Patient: sex F, age 64
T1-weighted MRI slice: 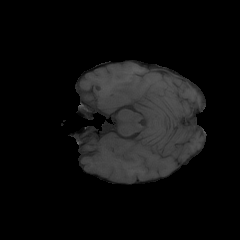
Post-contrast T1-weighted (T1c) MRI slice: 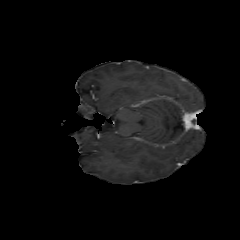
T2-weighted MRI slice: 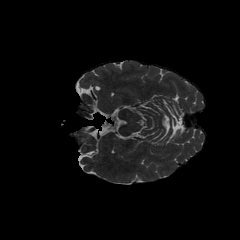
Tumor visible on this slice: no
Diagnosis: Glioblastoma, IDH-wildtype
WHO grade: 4